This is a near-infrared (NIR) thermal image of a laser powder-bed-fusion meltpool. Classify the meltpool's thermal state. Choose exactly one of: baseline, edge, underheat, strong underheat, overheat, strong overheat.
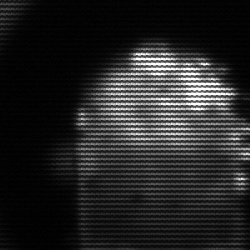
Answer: baseline